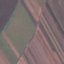
Land use / land cover class: AnnualCrop